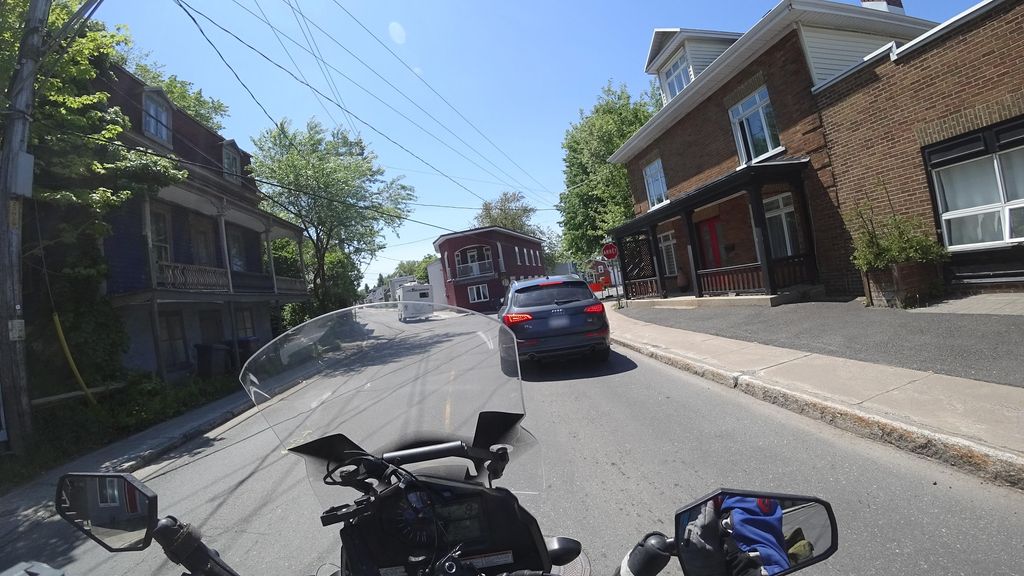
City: quebec_city